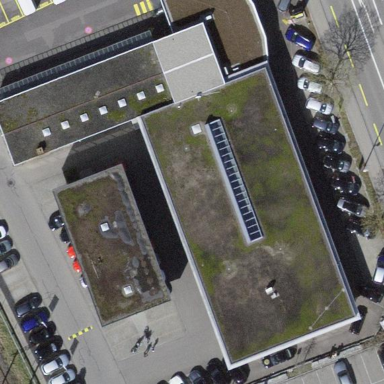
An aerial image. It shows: Commercial building.